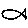
Label: fish